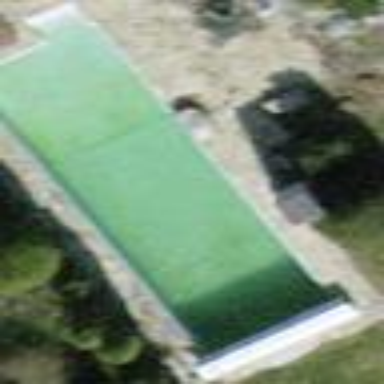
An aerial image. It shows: Swimming pool located in leisure land.